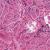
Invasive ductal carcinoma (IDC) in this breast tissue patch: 0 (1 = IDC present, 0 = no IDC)